Question: I can find many similar question but none seems to be exactly what I need:
- - - 'git log master..staging'
Basically I want to crosscheck by cli if something is missed on master branch in comparison to production branch and I want to do it programmatically so by script (bash).
'git log master..staging'
:
- - -
'git --no-pager log --oneline --decorate --merges master..staging'

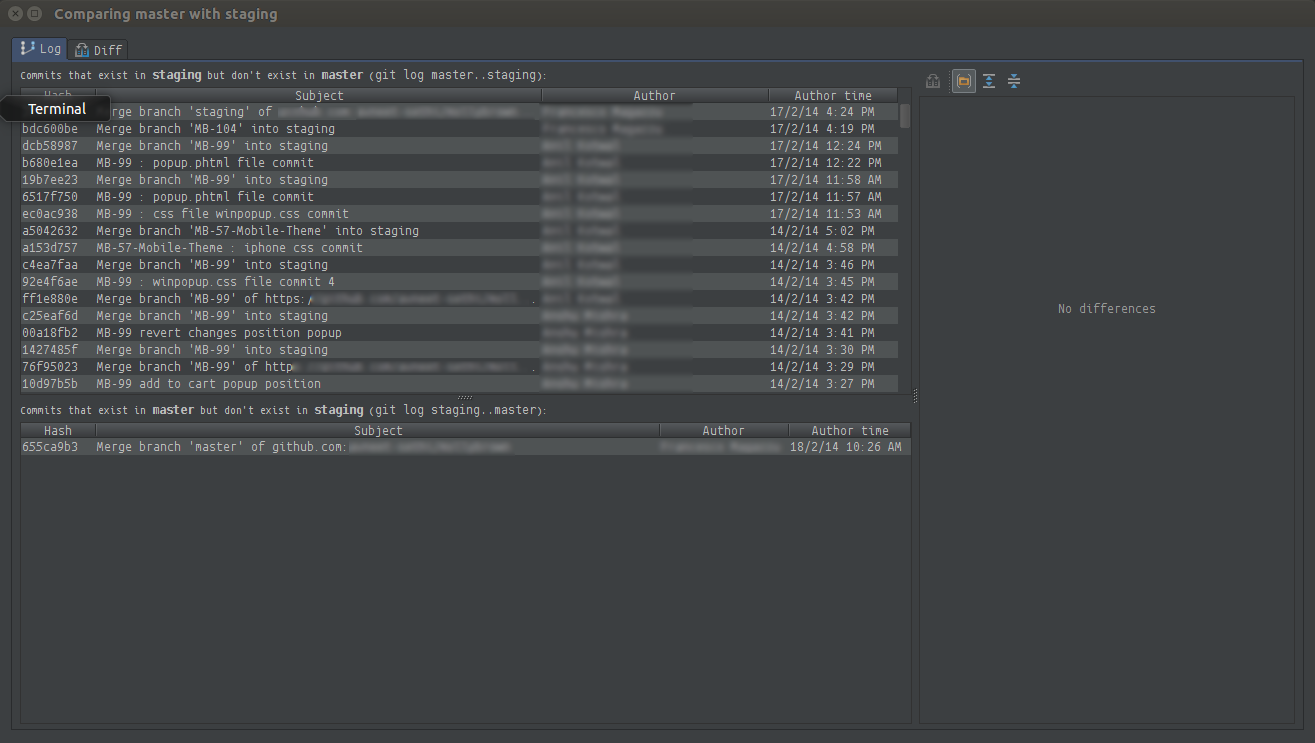
Answer: My favourite formatting is
'''
git log --oneline --decorate B..A
'''